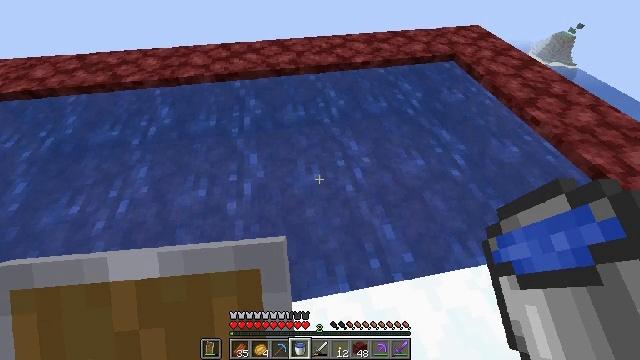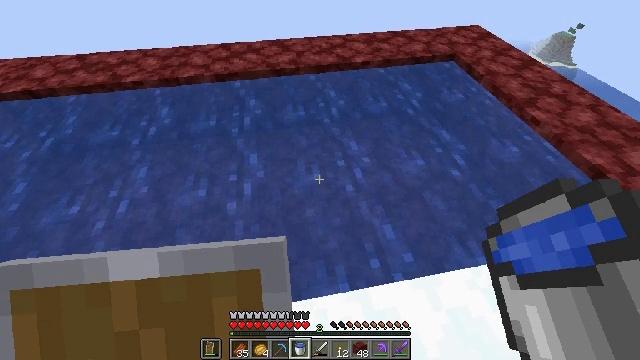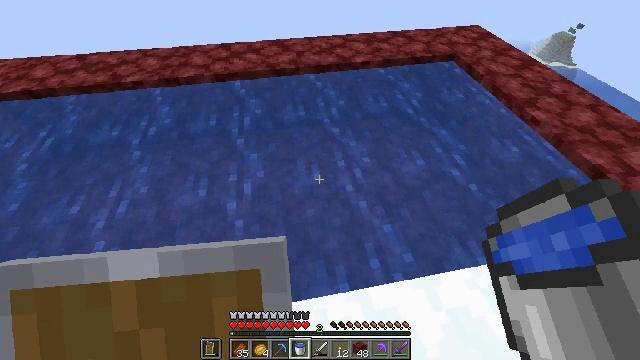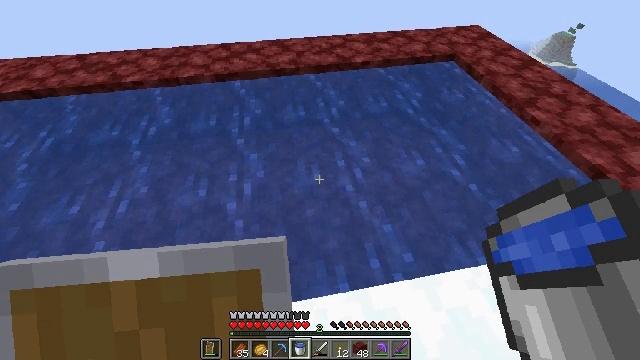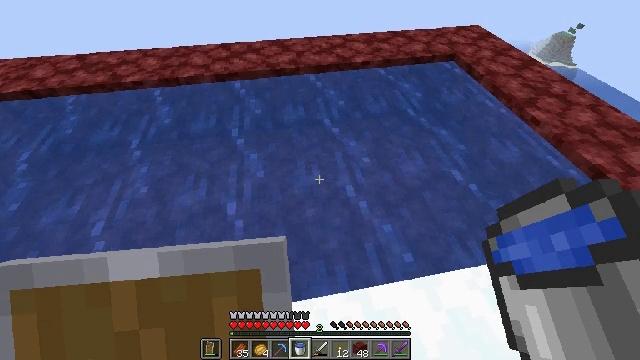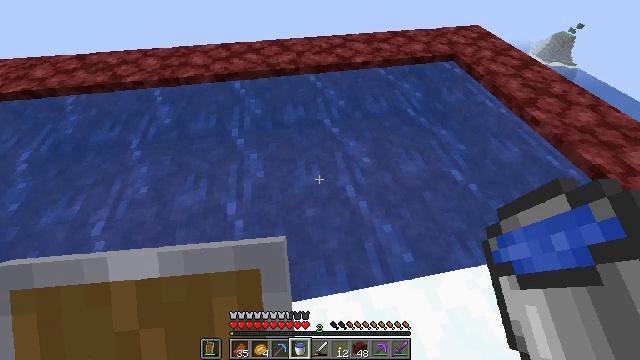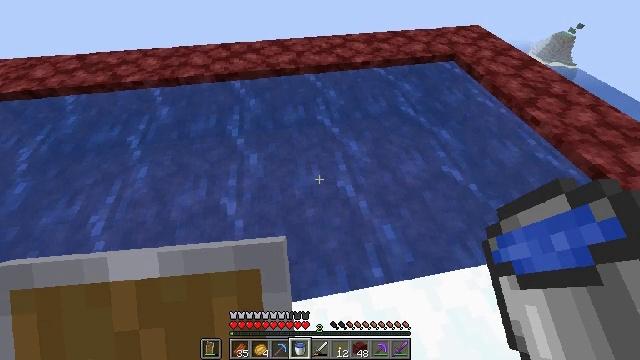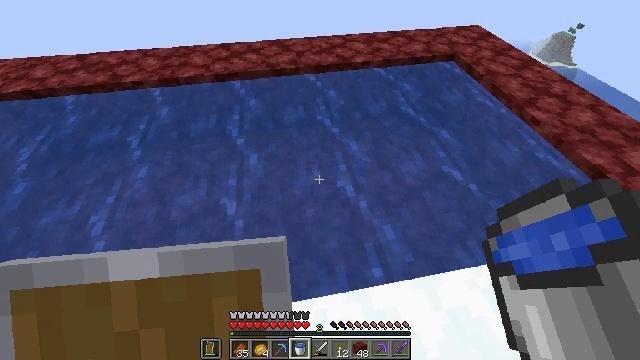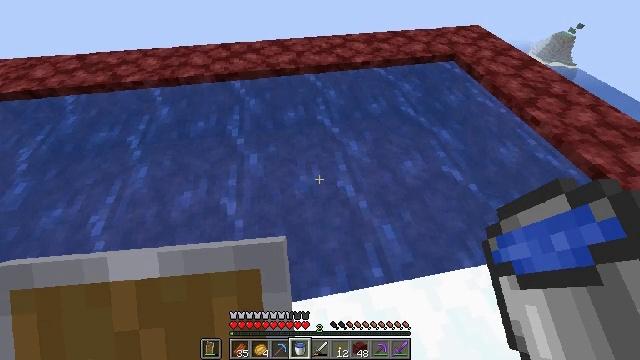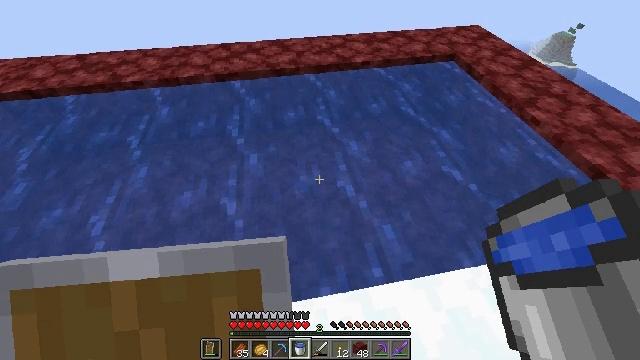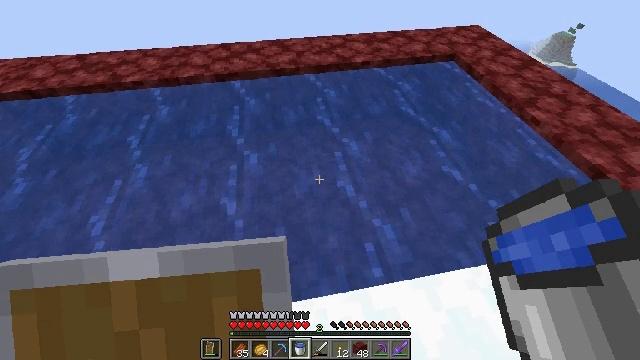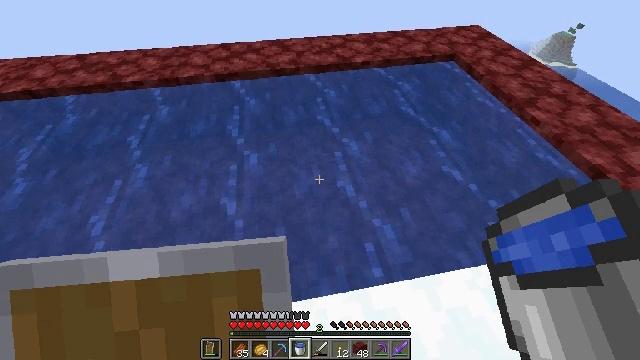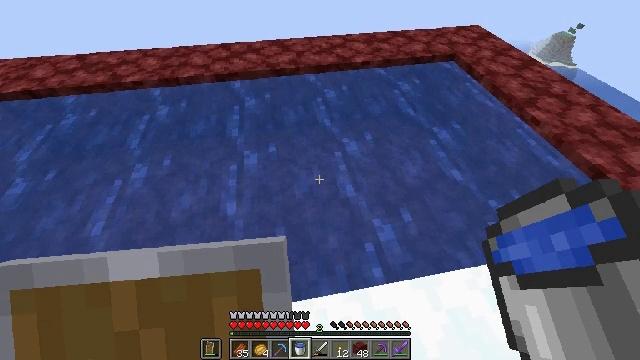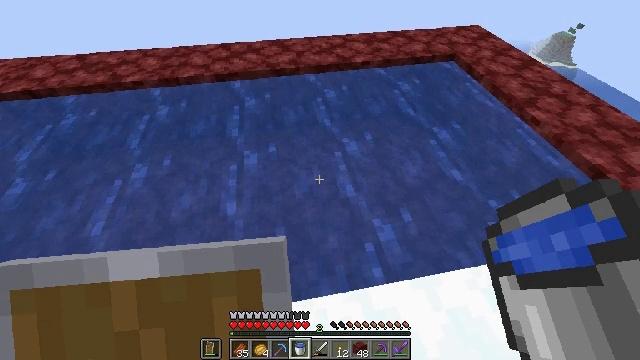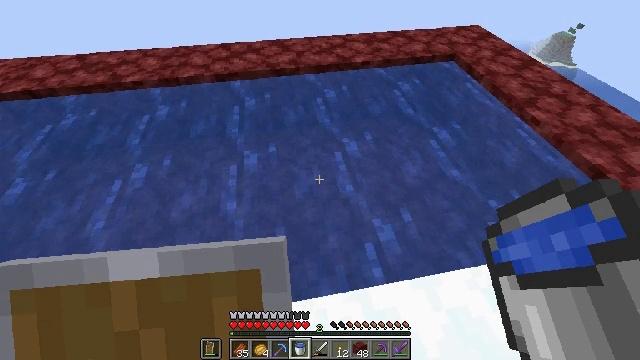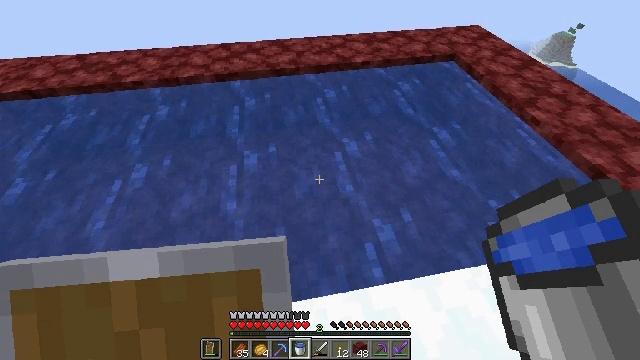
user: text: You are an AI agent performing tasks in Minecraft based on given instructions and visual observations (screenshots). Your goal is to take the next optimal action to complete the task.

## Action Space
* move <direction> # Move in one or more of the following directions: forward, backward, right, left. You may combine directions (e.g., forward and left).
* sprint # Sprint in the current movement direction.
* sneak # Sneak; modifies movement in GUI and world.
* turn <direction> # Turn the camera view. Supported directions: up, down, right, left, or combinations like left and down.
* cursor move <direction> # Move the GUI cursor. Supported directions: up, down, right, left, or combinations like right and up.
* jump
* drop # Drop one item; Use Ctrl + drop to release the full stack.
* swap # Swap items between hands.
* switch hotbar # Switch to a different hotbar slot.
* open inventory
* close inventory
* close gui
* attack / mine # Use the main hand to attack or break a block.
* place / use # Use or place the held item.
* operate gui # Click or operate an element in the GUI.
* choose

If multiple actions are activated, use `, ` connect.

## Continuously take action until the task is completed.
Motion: motion action
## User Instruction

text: Break the ice to collect it.
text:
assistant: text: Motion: no_op
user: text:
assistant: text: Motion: no_op
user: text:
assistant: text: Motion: no_op
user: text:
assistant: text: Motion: no_op
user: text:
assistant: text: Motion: no_op
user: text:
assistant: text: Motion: no_op
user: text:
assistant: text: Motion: no_op
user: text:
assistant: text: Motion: no_op
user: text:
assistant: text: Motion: no_op
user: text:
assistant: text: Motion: no_op
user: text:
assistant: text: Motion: no_op
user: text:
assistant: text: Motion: no_op
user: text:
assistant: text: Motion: no_op
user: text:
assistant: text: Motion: no_op
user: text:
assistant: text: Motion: no_op
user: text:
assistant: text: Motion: no_op
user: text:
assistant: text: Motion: no_op
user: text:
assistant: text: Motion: no_op
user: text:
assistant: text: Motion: no_op
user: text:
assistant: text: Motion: no_op
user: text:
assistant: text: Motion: no_op
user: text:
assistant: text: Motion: no_op
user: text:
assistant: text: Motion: no_op
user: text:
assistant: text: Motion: no_op
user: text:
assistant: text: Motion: no_op
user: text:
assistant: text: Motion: no_op
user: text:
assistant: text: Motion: no_op
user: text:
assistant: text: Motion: no_op
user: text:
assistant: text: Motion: no_op
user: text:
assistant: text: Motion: no_op